Question: I need to recursively search a handheld device for any files anywhere on the device that follow a certain pattern (such as ".XML").
To pass the root of the device to my directory traversal method, do I pass "" or something else?
In Windows Explorer, the device is "J:" - but I know that can't work, because it won't be mapped to J for everyone.
The device's full name in Windows Explorer is something like:
'''
Duckbill (\LEXINGTON\dev\Xmen\Miguel\Installs) (J:)
'''
...but similarly, each person's device will have a different name, so that won't work.
So is the root folder designated with "" or is there some method I can call to get that designator, something like or...???
## UPDATE
More specifically to my situation, if Windows Explorer says the folder in question is "", is the following what I need to programmatically designate that folder: ""?
## UPDATE 2
The following code results in a FileNotFound Exception and then a crash of the .exe on the handheld device:
'''
string clientVer = HHSUtils.GetFileVersion(@"\Platypus.exe");
public static string GetFileVersion(string filePath)
{
const int VERSION_DEPTH = 4;
var version = NativeFile.GetFileInfo(filePath);
return version.Version.ToString(VERSION_DEPTH);
}
'''
## UPDATE 3
With the following:
'''
string serNum = User.getSerialNo();
string clientVer = DuckbillUtils.GetFileVersion("\Application\ccr\Platypus.exe");
MessageBox.Show(string.Format("serial num == {0}; clientVer == {1}", serNum, clientVer));
'''
...I get:
whereas with the following:
'''
string clientVer = DuckbillUtils.GetFileVersion(@"\Application\ccr\Platypus.exe");
'''
(other lines of code identical; verbatim string the only difference)
...I get:
## UPDATE 4
I found some good info <URL>, and based on code from there:
'''
string modulePath = this.GetType().Assembly.GetModules()[0].FullyQualifiedName;
'''
...this is what it showed me for my .exe:
...I then tried to examine a "cousin" exe at (in a different subfolder, but share the same grandparent folder):
'''
@"\Program Files\LocateNLaunch\LocateNLaunch.exe"
'''
...but that gave me nothing from the GetFileVersion() method.
Anyway, the file I want to examine (for its version info) is in, not a folder per se, but what for lack of knowledge will call a "subdevice" (I don't know what the terminology is, but in Windows Explorer the device is divided into "subdevices" or "superfolders" which have folders beneath them). How does one indicate/designate THAT is what you want to access? My .exe is in one "subdevice" and the .exe whose version info I need to read (and possibly replace) is in another "subdevice"...
If this is unclear, here's a scream shot:

So how can I point my code to that file (HHSetup.exe) beneath the Application subdevice\sscs folder?
## UPDATE 5
With this code:
'''
string clientVer = HHSUtils.GetFileVersion(@"\Application\sscs\HHSetup.exe");
'''
...I still get an empty string from that call, followed by a Win32Exception.
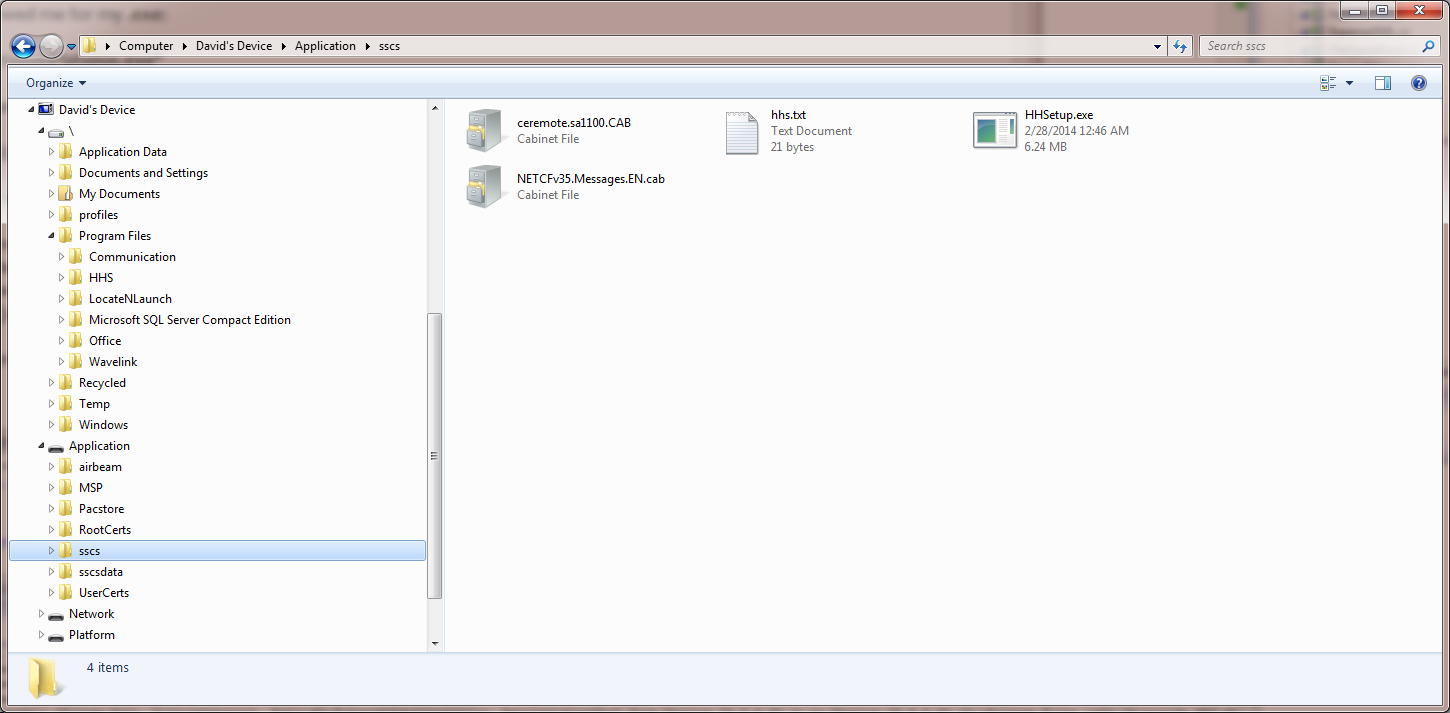
Answer: The device name is irrelevant, it's purely a Explorer Shell Extension trick. On the device itself, the root is always '\'. All paths must be fully qualified from that root.
I'd recommend doing some testing before getting the native version info. Something like:
'''
if(!File.Exists(path))
{
// don't try, report an error or whatever
}
else
{
var version = GetFileInfo(path);
}
'''
or
'''
var fi = new FileInfo(path);
if(!fi.Exists)
{
// don't try, report an error or whatever
}
else
{
var version = GetFileInfo(fi.FullName);
}
'''